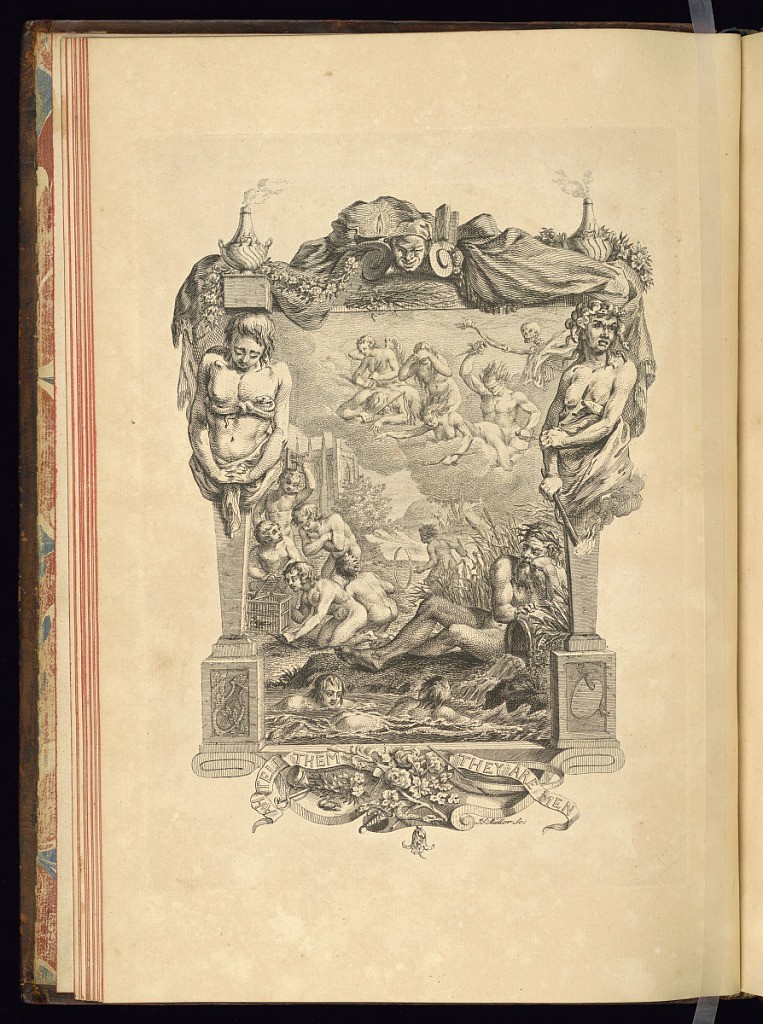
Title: Illustration for the Poem ‘Ode on a Distant Prospect of Eton College’
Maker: Thomas Gray, British, 1716 – 1771
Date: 1753
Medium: Etching on laid paper
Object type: Bound print
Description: Full-page illustration for the poem ‘Ode on a Distant Prospect of Eton College'. A scene of naked boys playing in a landscape with buildings in the background. Five boys play with birds in cages, another is paying with a hoop in the background and two swim in a river in the foreground. In the far background a group of boys stand beneath a tree. In the foreground, a male naked figure, the personification of water/river, leans on a jug of water spilling into the river, surrounded by reeds. Above the scene figures in the clouds with a skeleton. One has wings, the others are blindfolded or hide their eyes, holding weapons and a snake. The scene is framed by herms on either side. To the right, the figure of Medusa holding a flaming torch. To the left, a male figure looking down, with a snake tied around his chest. Below each herm, a lyre, and a palette with paint brushes. In the lower center, a trophy of flowers, a snake, dagger, hoop, and a ribbon with lettering. The upper section of the border is draped with fabric with a central mascaron, with flowers, branches, books, a candle and two burning vases.